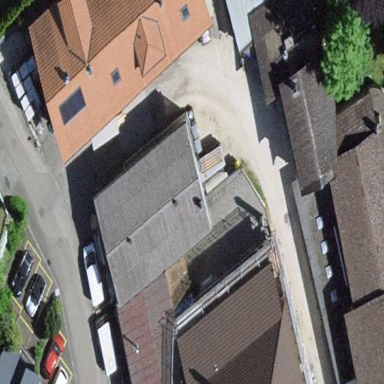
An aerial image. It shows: Warehouse building.